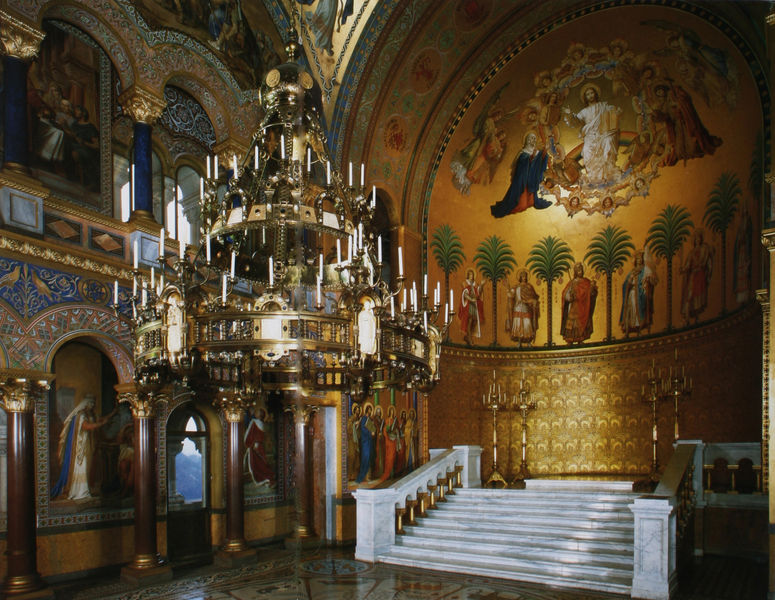
Titel: Schloss Neuschwanstein, Thronsaal
Künstler: Julius Hofmann
Standort: Schwangau
Institution: Schloss Neuschwanstein
Schlagwörter: blau, gemälde, himmel, weiß, wolken, grün, landschaft, braun, fenster, frau, lampe, marmor, raum, schmuck, schwarz, säule, säulen, ausblick, schloss, ornament, wand, innenraum, brüstung, kirche, boden, gewand, gold, decke, bogen, rundbogen, kuppel, treppe, glanz, dekor, floral, verzierung, kerze, kerzen, kronleuchter, leuchter, geländer, palme, stufe, stufen, foto, bögen, wände, fussboden, arkade, buch, palast, mosaik, zwickel, altar, kapitelle, fries, kerzenleuchter, gestus, heiligenschein, kalotte, christus, jesus, apsis, segen, palmen, könige, tempel, heilige, deckengemälde, halbdunkel, prunk, jünger, vegetabil, maria, anbetung, putti, szenen, geometrie, fresco, goldgrund, kandelaber, säulengang, kreuzgang, zentralbau, basen, medaillons, neuschwanstein, apostel, byzanz, thronsaal, gebärde, orthodox, engelschor, palmschmuck, foe, jesusdarstellung